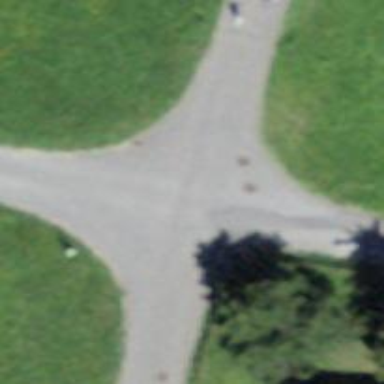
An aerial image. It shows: Unclassified road.